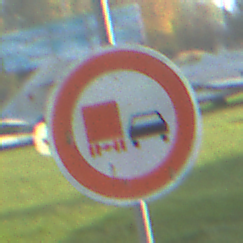
Verkehrszeichen: UeberholverbotKraftfahrzeuge
Umgebung: Outdoor, Special
Tageszeit: SunriseSunset
Wetter: Clear
Licht: Natural
Jahreszeit: NotSpecified
Kontrast: MediumContrast